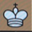
Piece: wK